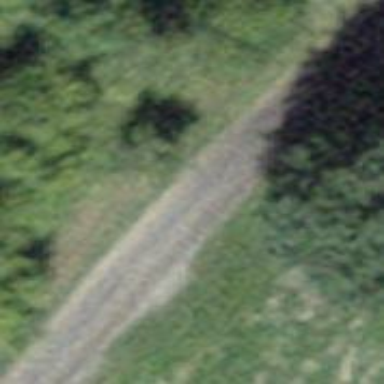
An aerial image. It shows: Well-maintained track road with grade 1 tracktype.